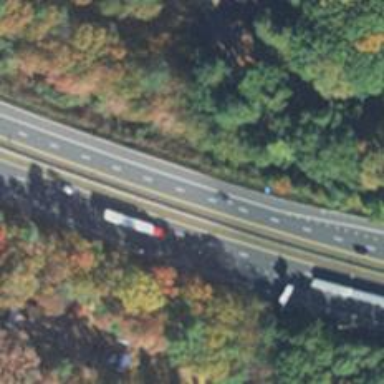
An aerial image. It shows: Asphalt motorway.